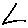
Label: triangle